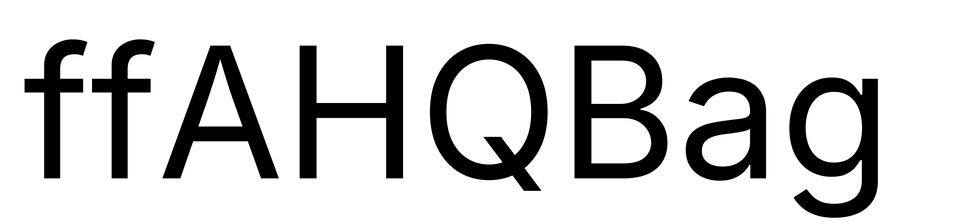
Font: Inter_Regular